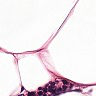
Metastatic tissue present: no